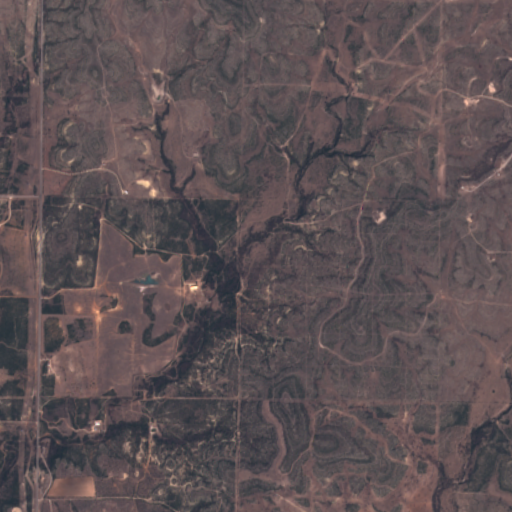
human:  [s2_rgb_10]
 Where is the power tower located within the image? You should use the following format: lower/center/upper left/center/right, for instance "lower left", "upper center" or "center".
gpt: The power tower is located in the left of the image.
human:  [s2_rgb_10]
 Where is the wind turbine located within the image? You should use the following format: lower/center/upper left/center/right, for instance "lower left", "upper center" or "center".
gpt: The wind turbine is located in the center right of the image.
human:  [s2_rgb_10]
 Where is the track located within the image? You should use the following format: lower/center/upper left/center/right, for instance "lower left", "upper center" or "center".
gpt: There is no track in the image.